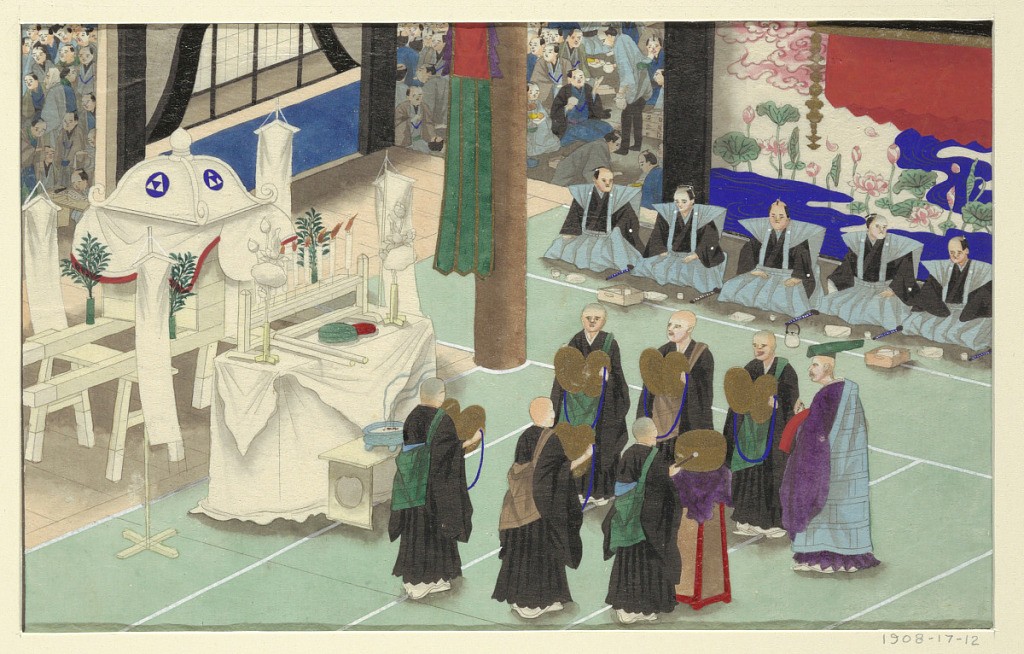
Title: One of Sixteen Scenes of the Death and Burial of a Man
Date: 19th century
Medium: Japan watercolor on silk or paper
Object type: Drawing
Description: From a series of sixteen scenes of the death and burial of a man in Japan.